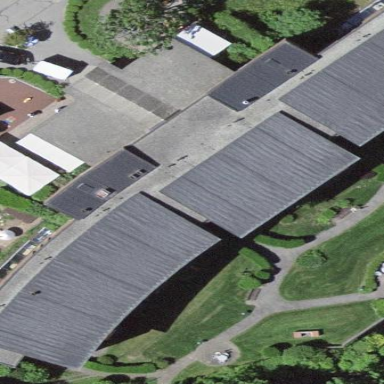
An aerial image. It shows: Nursing home building.